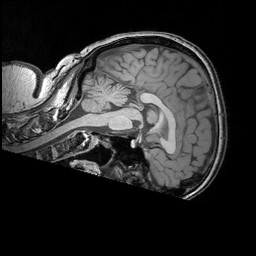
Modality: T1w
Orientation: sagittal
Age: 49
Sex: female
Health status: ill
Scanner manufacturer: siemens
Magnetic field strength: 3 T
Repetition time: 1.75 s
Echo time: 0.00418 s